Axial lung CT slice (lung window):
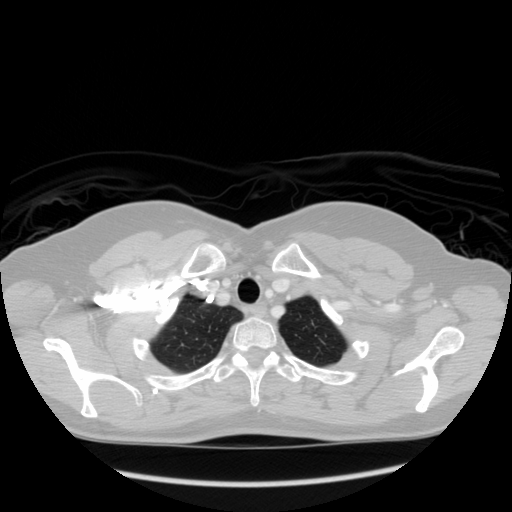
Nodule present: no